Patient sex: M
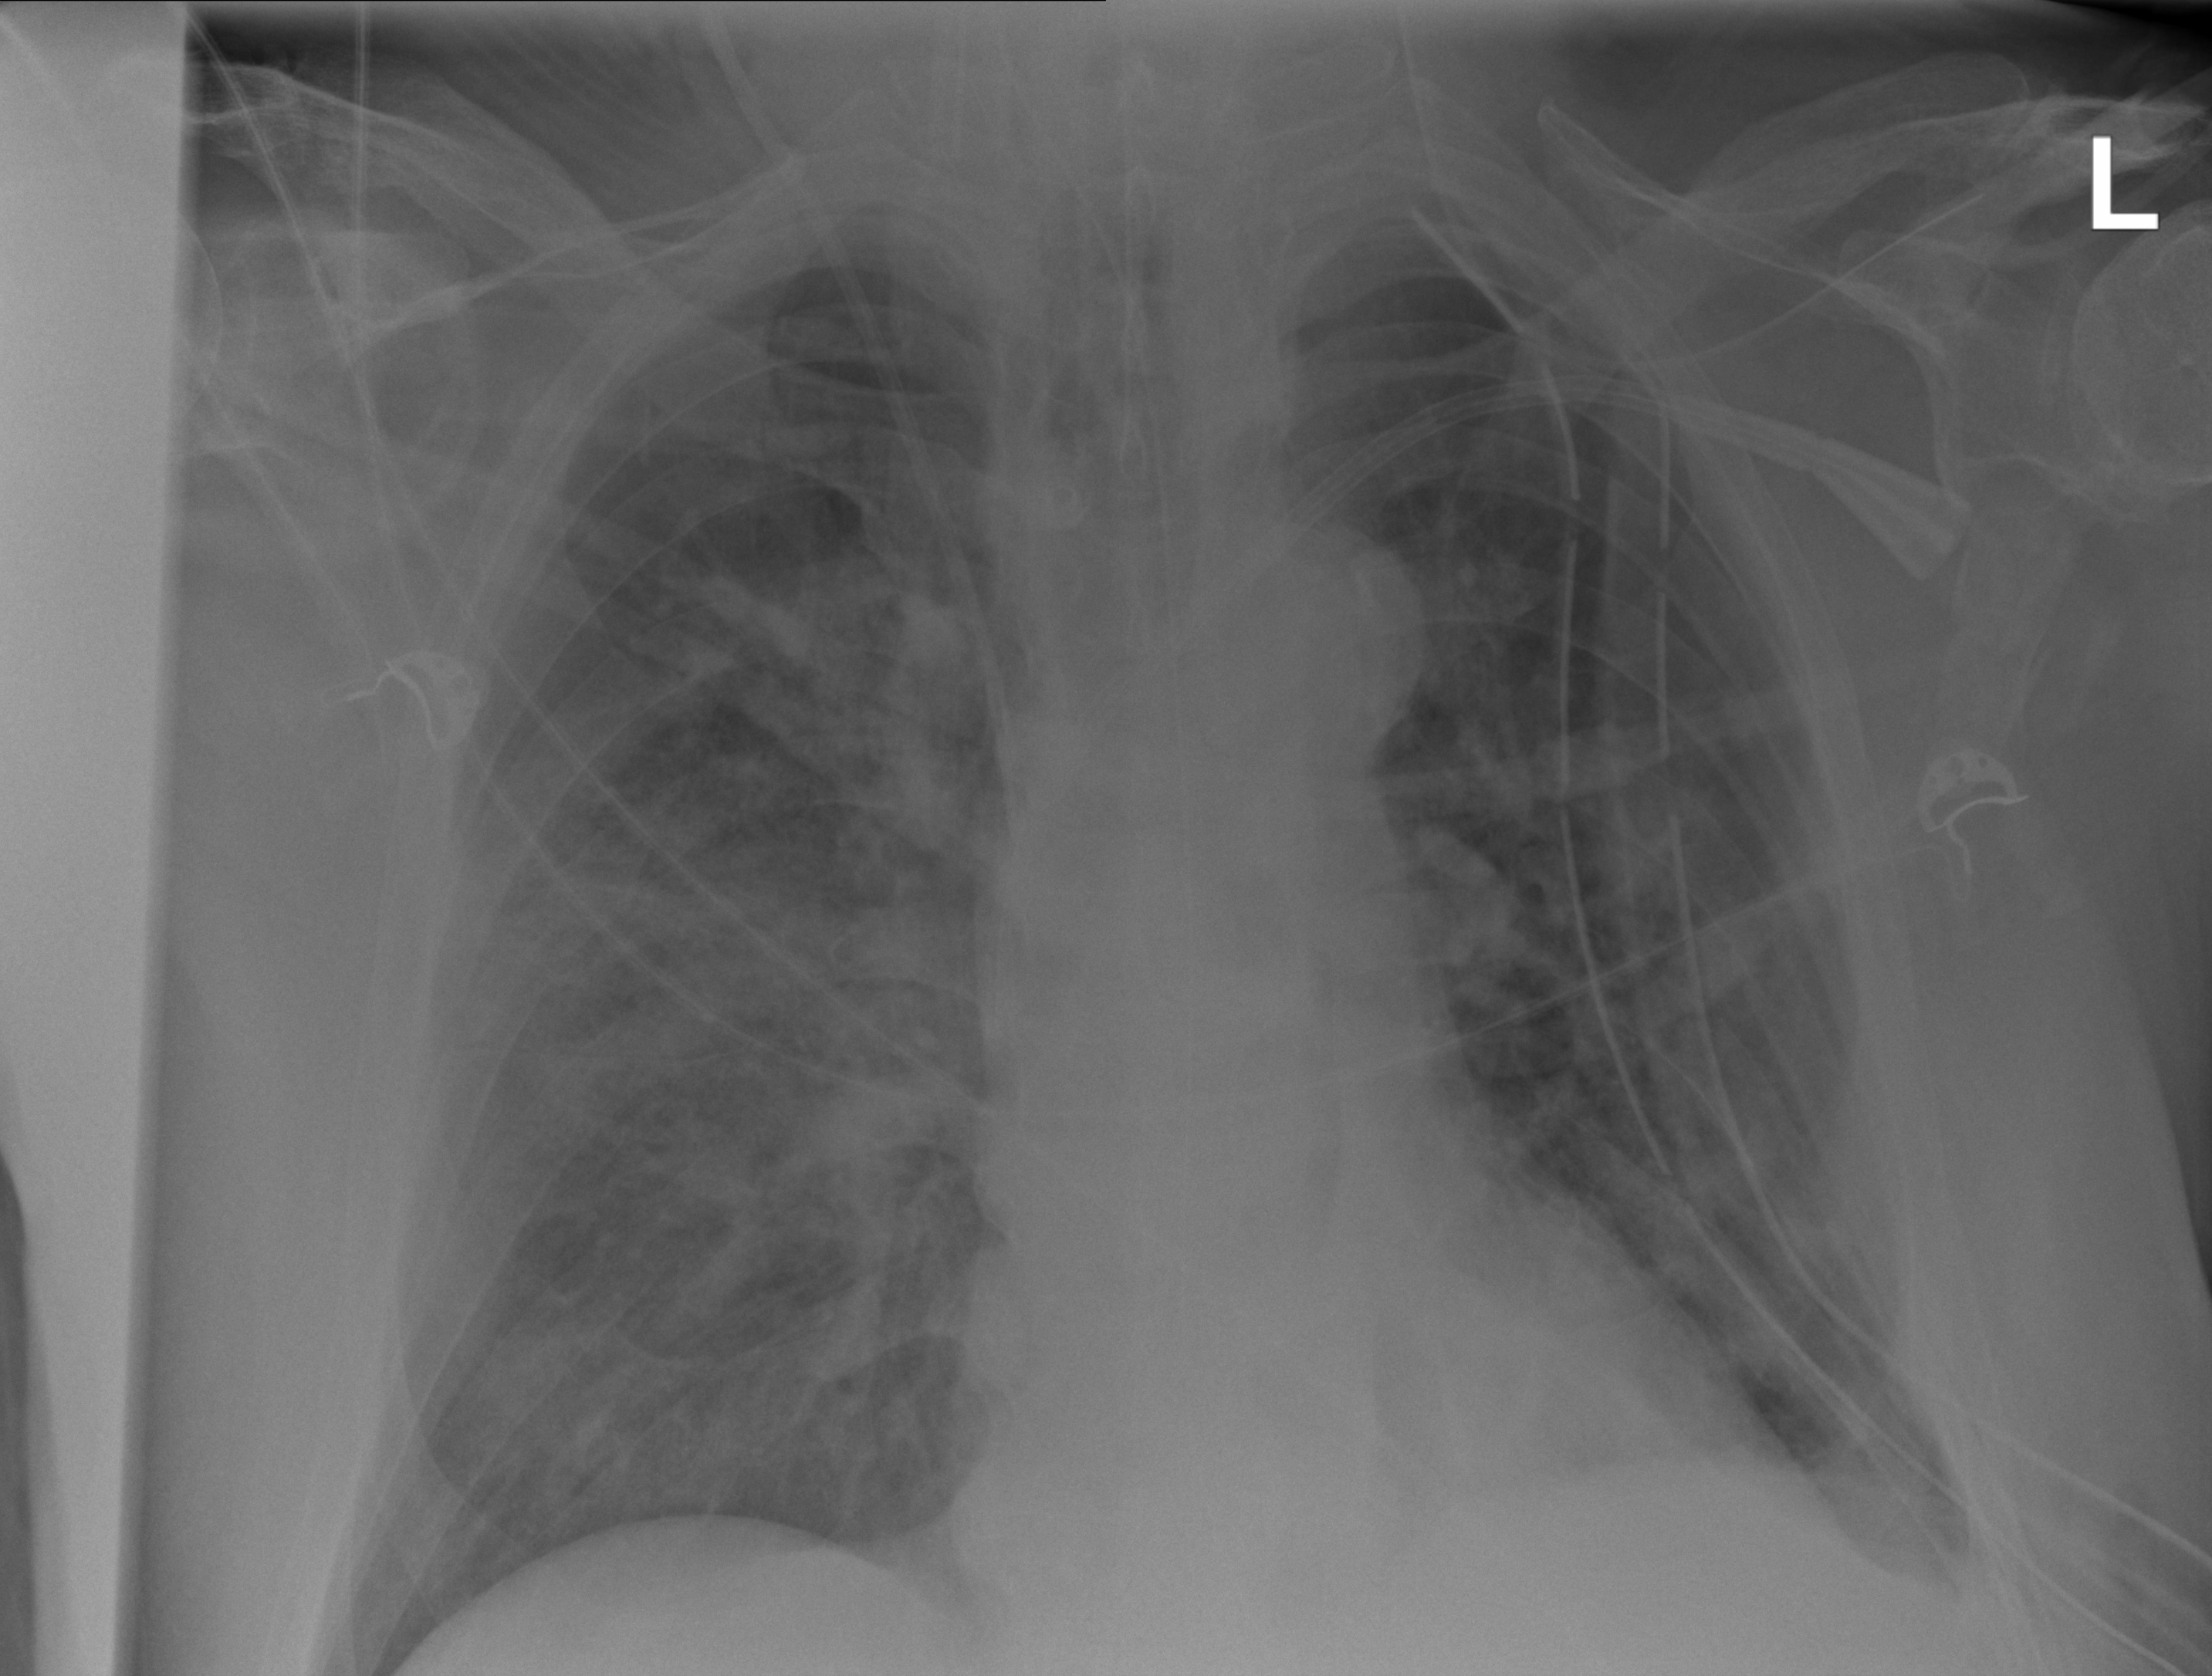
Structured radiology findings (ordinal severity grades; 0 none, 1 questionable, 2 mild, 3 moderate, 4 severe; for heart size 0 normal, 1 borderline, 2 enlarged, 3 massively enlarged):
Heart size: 2
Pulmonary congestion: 3
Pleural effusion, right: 0
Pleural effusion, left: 1
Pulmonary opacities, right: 3
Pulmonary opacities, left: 3
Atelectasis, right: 3
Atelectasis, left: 3